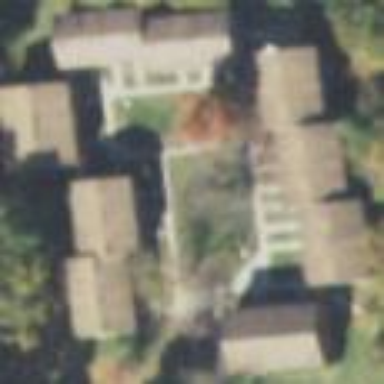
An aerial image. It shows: View of apartment building.